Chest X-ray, PA view. Patient: 53 years old, sex F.
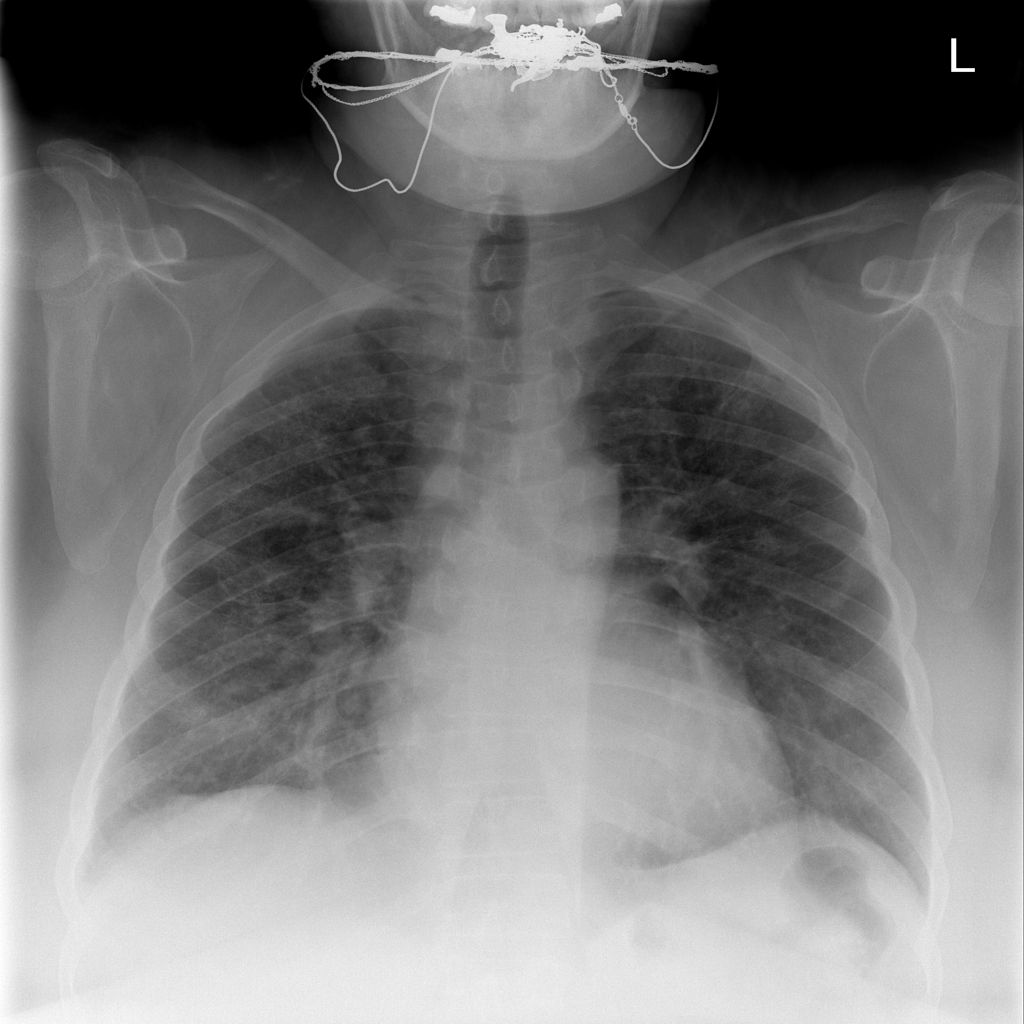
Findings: No Finding